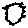
Label: sun